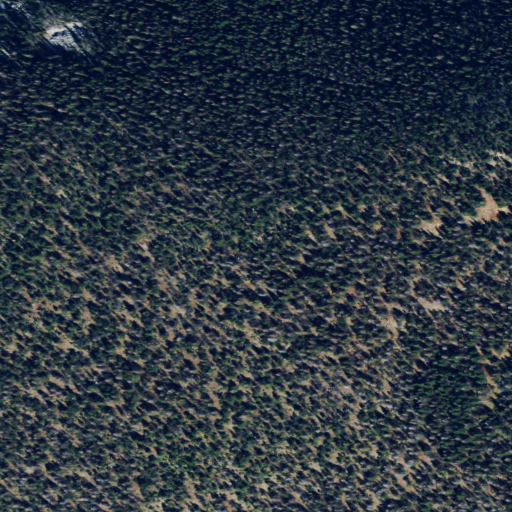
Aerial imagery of mountain in Montana named Roost Hill containing only evergreen forest